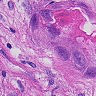
Metastatic tissue present: yes